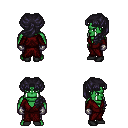
a pixel art fantasy rpg character, male body template, orc, green skin, red robe, metal pants, raven princess hairstyle, metal gloves, black shoes, four views (front, back, left, right), 2x2 character sprite sheet, small pixel art, hard edges, no anti-aliasing